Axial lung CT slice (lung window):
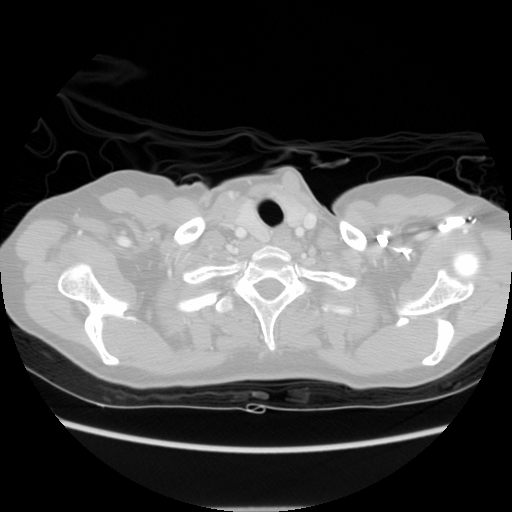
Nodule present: no